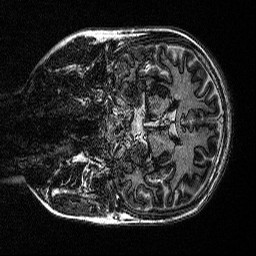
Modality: MP2RAGE
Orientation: coronal
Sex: female
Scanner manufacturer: siemens
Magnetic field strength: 3 T
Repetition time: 5 s
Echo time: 0.00292 s